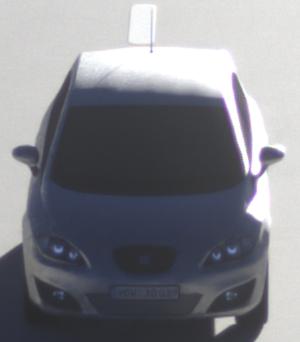
Make: SEAT
Model: Leon 1.4
Detailed model: Leon (1P)
Model produced from: 2009/04
Model produced until: 2010/08
Doors: 5
Color: white
Road condition: dry road
Daytime: sunrise or sunset
Contrast: high contrast